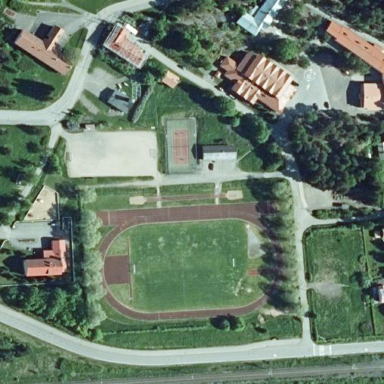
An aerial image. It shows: Recreation ground.